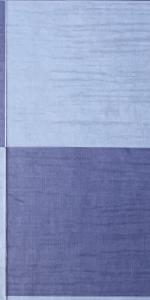
Label: Empty